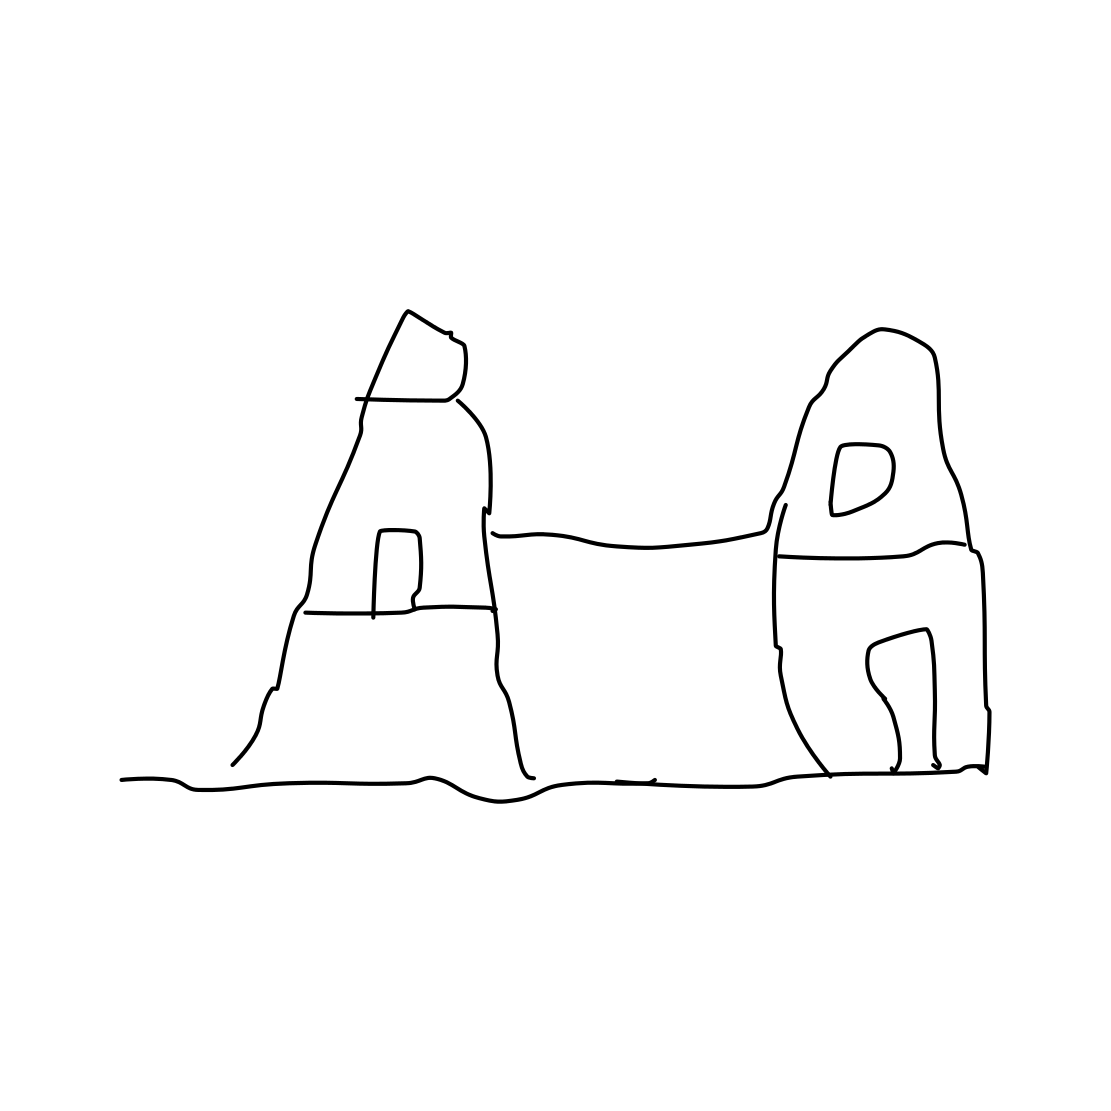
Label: castle